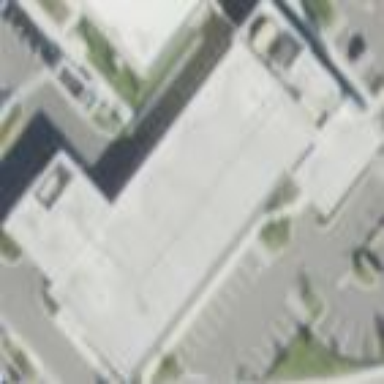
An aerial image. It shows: Hospital building providing healthcare services.